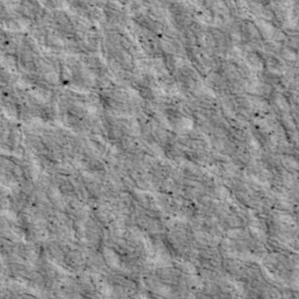
Label: non_frost